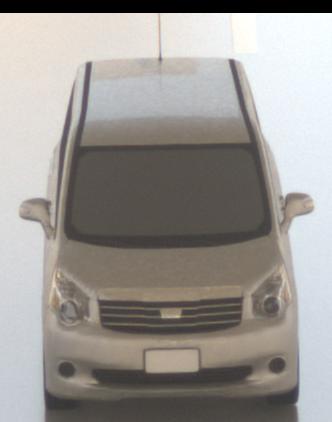
Make: Toyota
Model: Noah
Detailed model: Voxy R70G
Model produced from: 2007
Model produced until: 2013
Doors: 5
Color: white
Road condition: wet road
Daytime: morning or afternoon
Contrast: low contrast